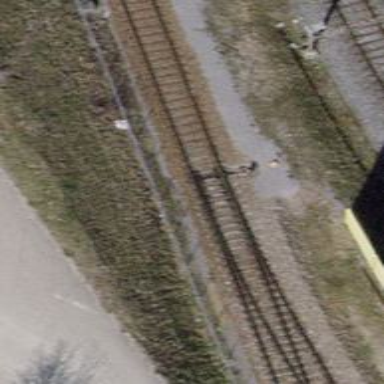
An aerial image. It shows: Railway switch.